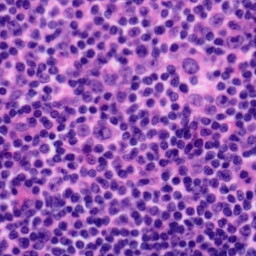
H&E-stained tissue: Tonsil